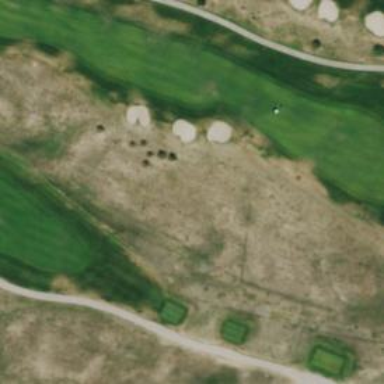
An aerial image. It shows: Area with grass used as rough in golf course.